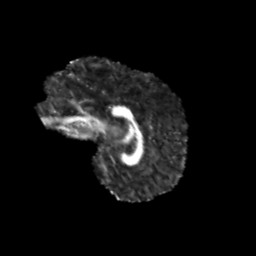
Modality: FA
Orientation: sagittal
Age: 11
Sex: female
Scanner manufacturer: siemens
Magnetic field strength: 3 T
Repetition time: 3.8 s
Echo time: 0.07 s